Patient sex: M
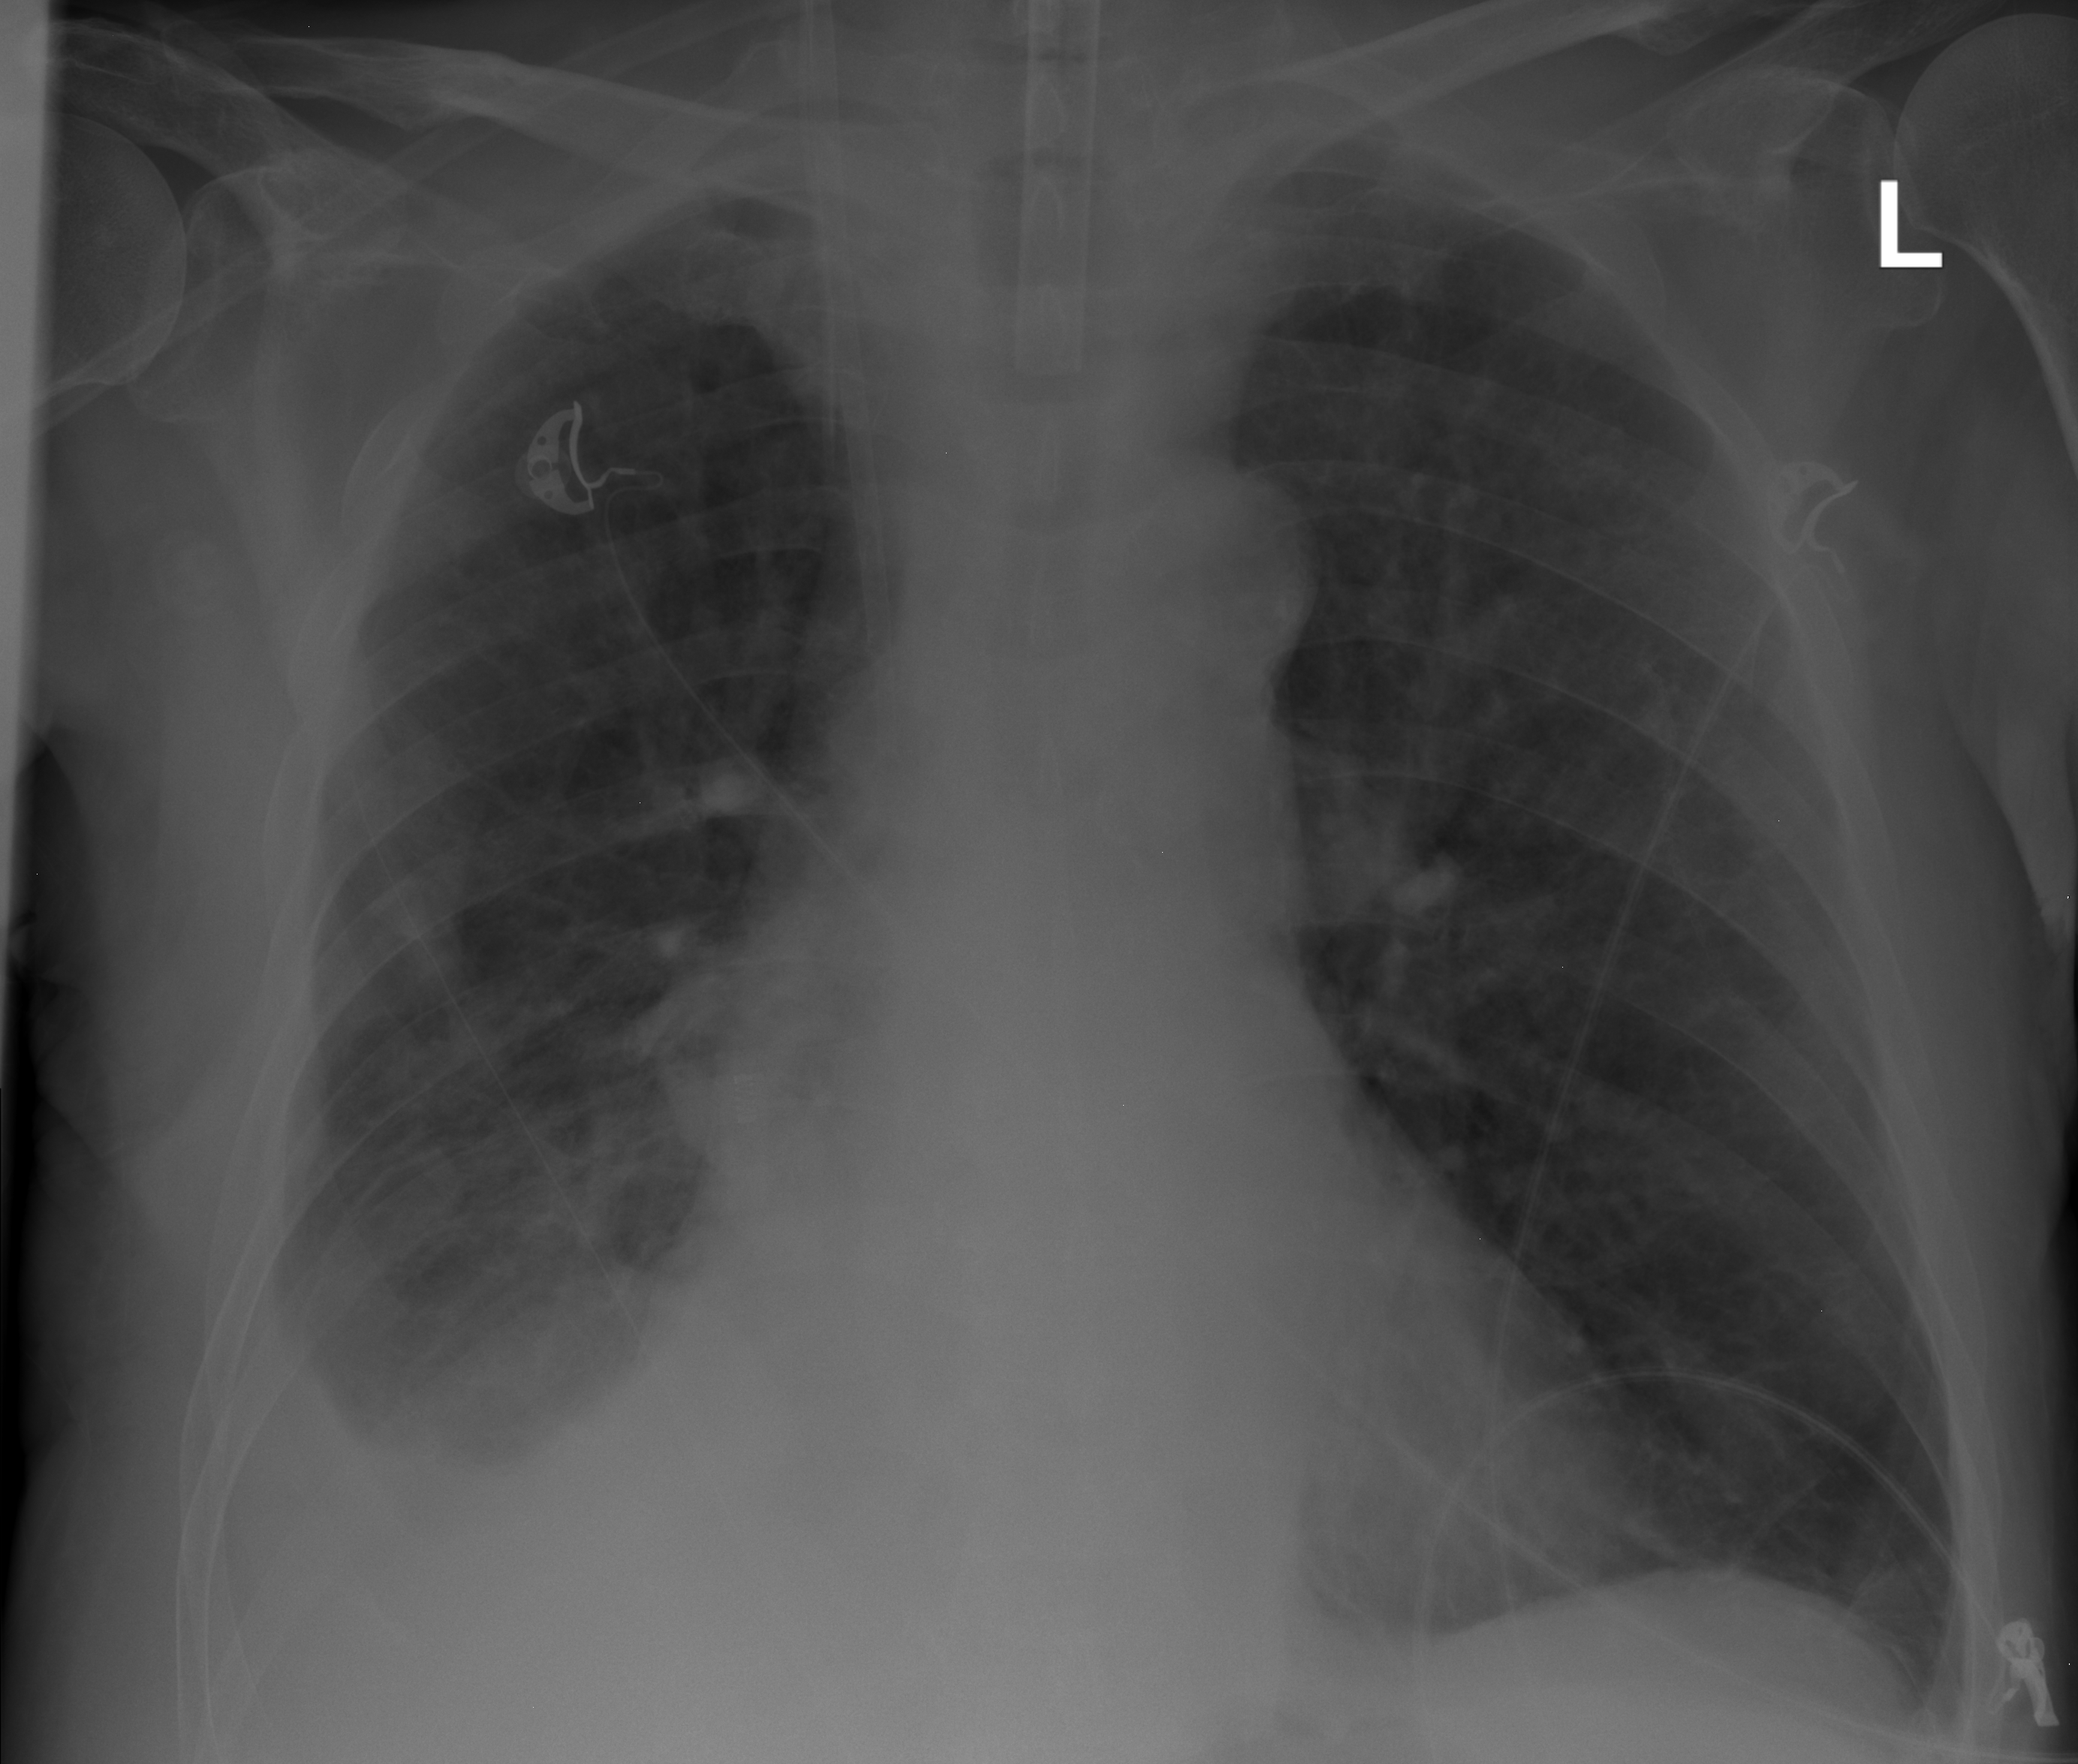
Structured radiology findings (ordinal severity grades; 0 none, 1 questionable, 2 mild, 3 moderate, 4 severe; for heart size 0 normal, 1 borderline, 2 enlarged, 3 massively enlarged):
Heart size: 0
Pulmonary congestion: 2
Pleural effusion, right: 2
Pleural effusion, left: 0
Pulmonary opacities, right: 0
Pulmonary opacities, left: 0
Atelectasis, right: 2
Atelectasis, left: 0